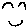
Label: smiley face